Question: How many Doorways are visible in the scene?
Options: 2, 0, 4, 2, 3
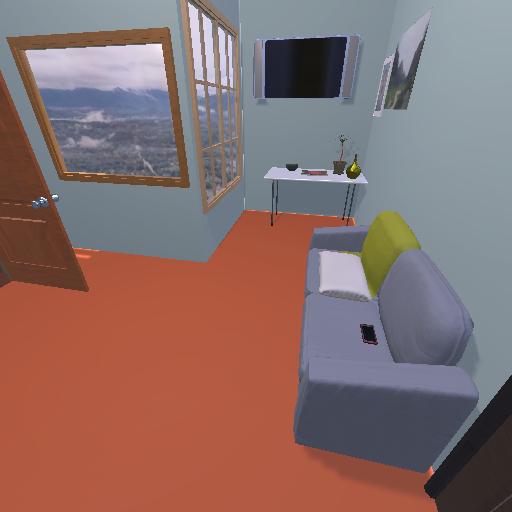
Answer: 2